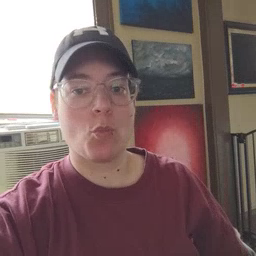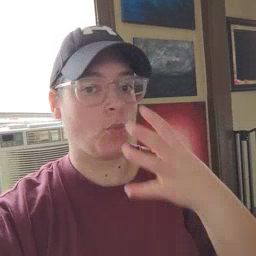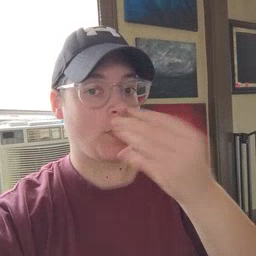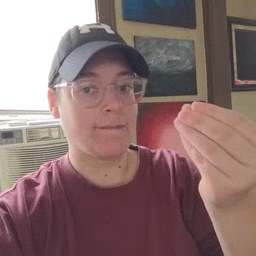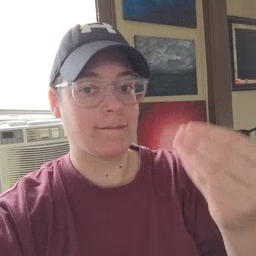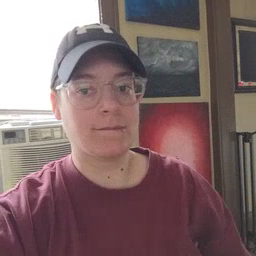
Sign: wolf